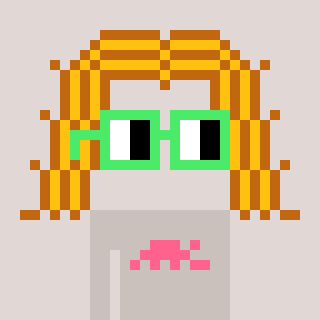
a pixel art character with square light green glasses, a hair-shaped head and a foggrey-colored body on a warm background